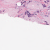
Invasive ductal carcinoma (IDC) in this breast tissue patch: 0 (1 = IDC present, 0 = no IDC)